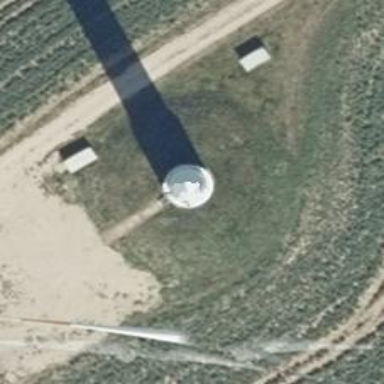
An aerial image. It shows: Wind generator with horizontal axis. The generator is wind turbine.